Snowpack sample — Loveland Pass, Silver Plume, Colorado, USA (1/12/25, 11:40 AM MST)
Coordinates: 39.66, -105.88
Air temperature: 7 °F
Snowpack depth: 140 cm
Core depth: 10 cm
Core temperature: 41 °F
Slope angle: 11°, slope face: 30°
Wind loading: high
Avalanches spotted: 2
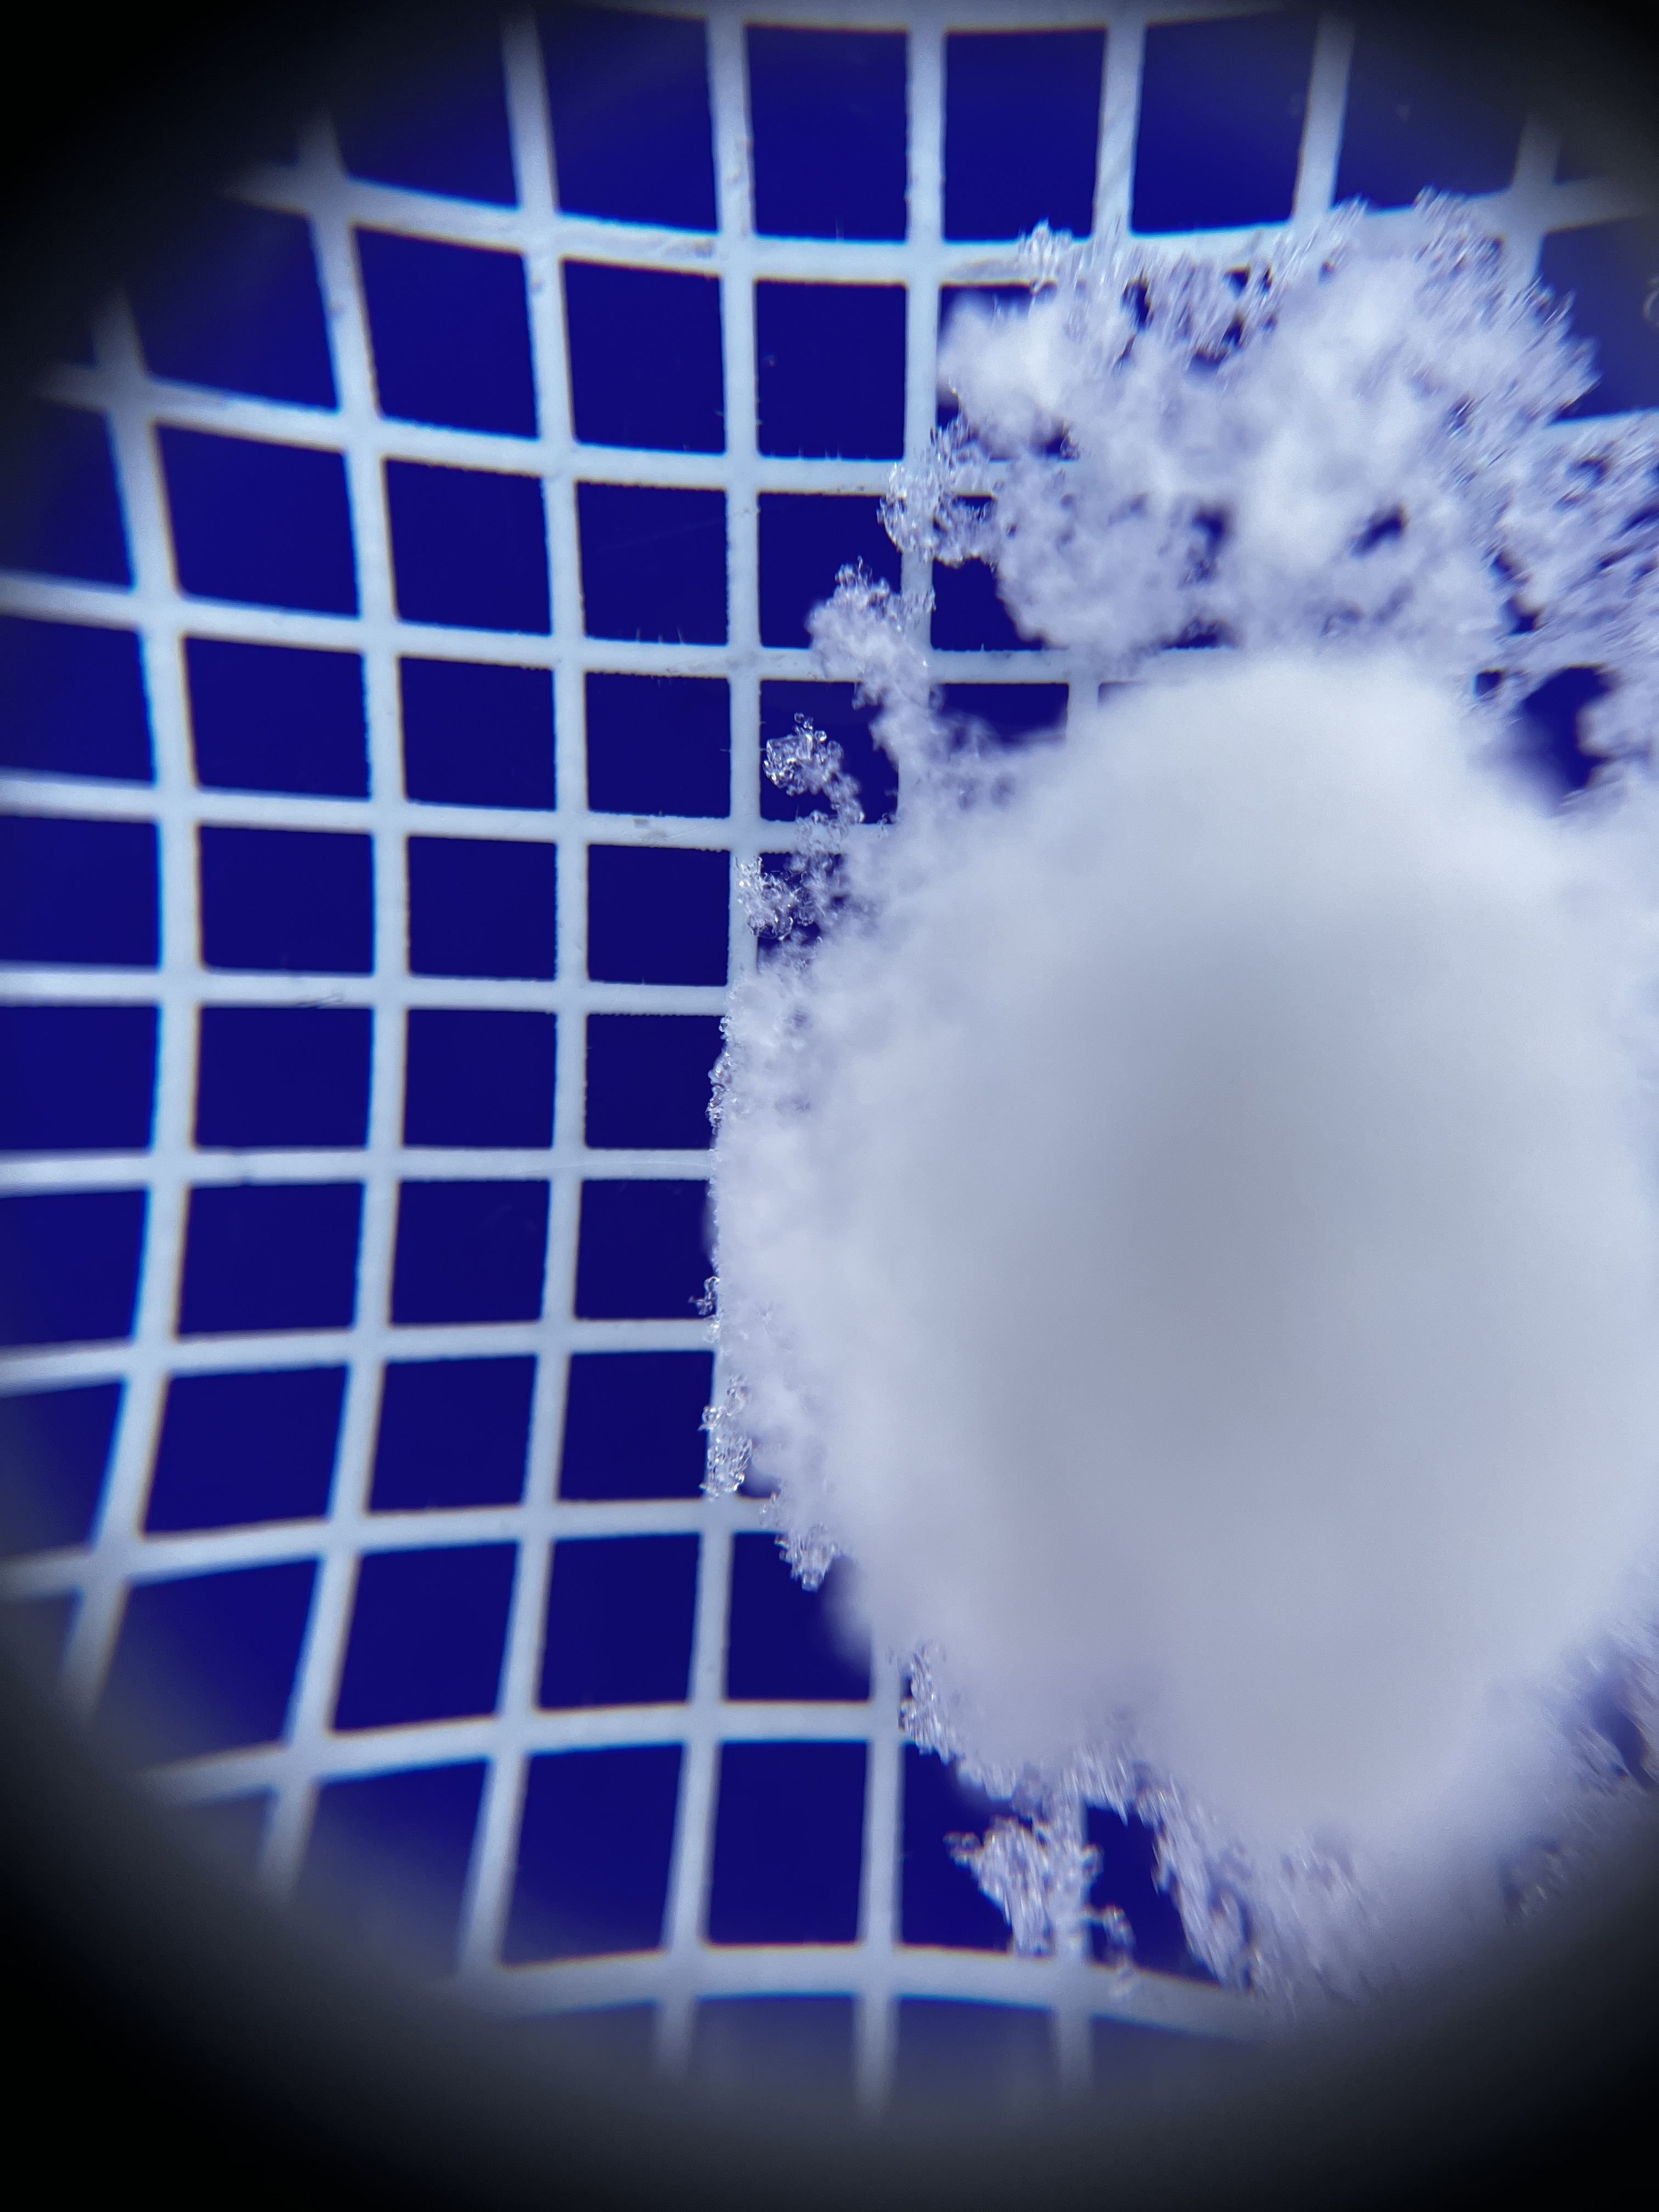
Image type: magnified_profile
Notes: Pilot using slightly modified coring method that took too large segment for snow profile picturing, advised not to use in higher level models. Two avalanche on south face nearby, partially cloudy with light snow in the last 24 hours. Lots of wind loading on eastern features.